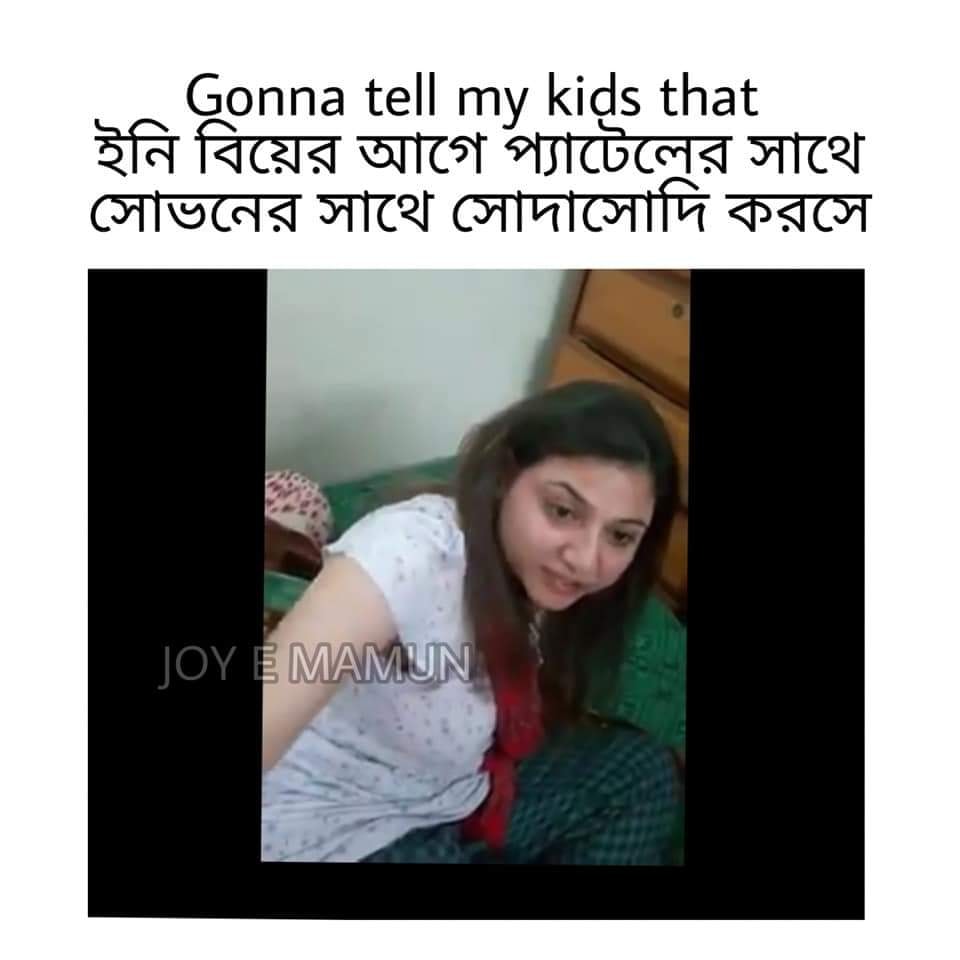
Text: Gonna tell my kids that  ইনি বিয়ের আগে প্যাটেলের সাথে সোভনের সাথে সোদাসোদি করসে
Label: Hate
Hate category: Personal Offence
Targeted group: Individual